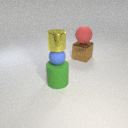
large red rubber sphere to the right of small blue rubber sphere